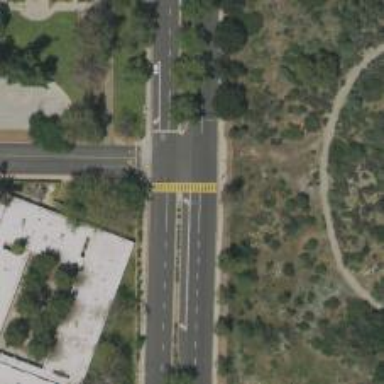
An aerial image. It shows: Road with stop sign.